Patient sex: F
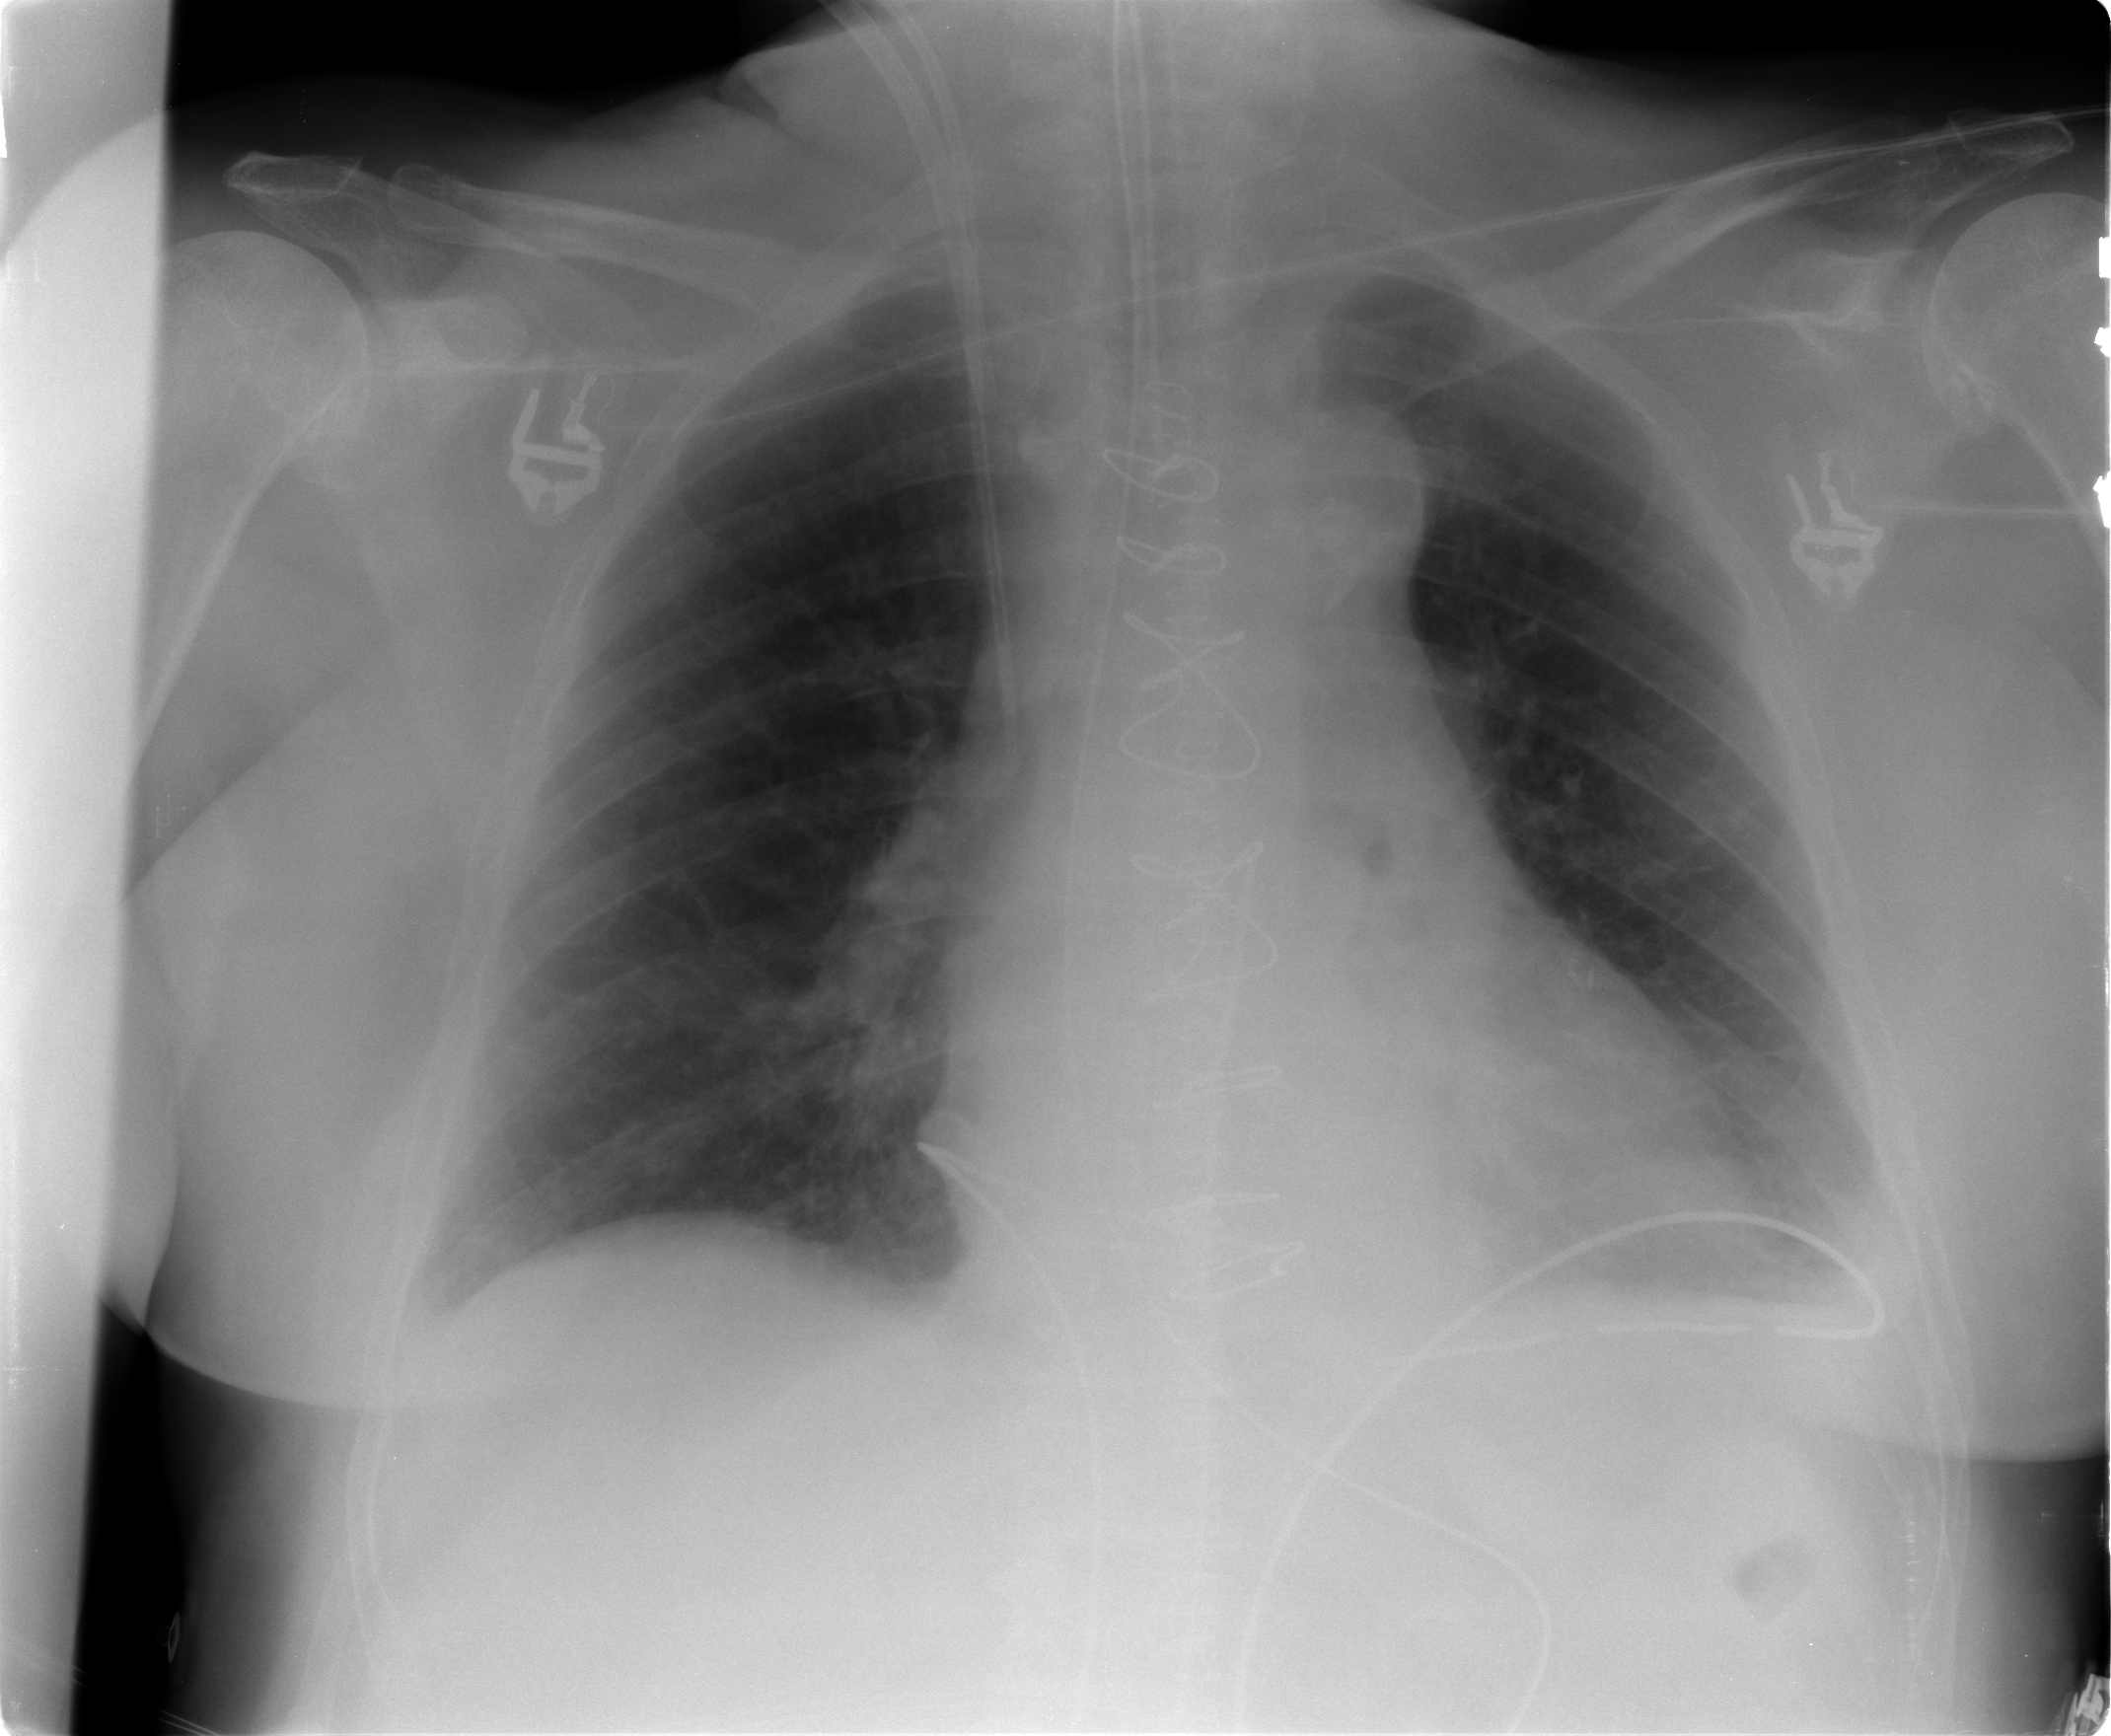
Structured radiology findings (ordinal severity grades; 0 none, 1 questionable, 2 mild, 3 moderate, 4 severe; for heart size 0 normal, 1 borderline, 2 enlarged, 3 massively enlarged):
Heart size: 0
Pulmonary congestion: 0
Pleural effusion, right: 0
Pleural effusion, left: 2
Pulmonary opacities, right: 0
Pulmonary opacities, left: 0
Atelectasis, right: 0
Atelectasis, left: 0